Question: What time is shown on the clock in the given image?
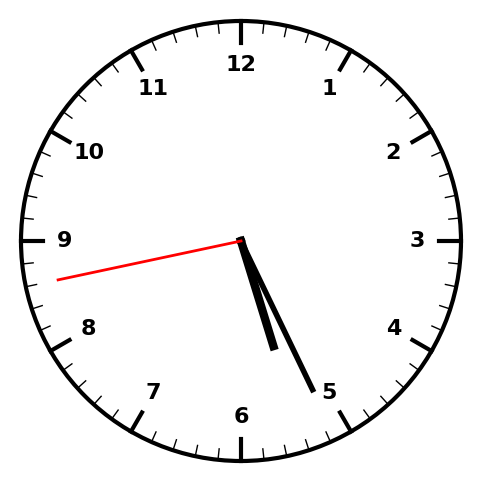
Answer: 05:25:43